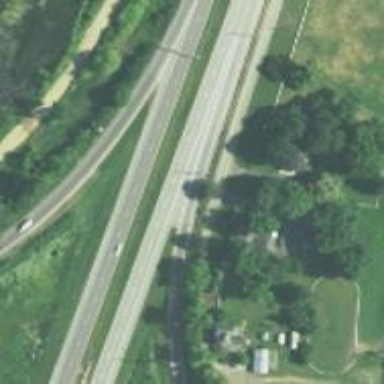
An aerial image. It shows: Primary highway.